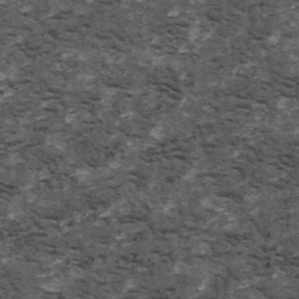
Label: frost